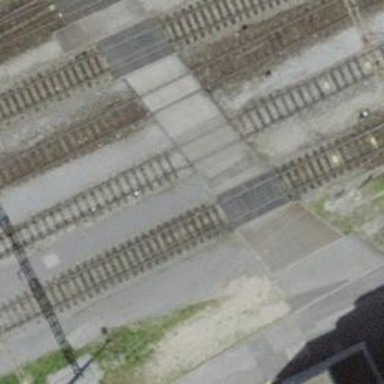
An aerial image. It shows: Railway level crossing.